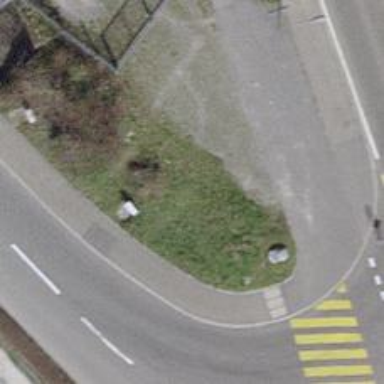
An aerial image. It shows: Marked crossing with pedestrian island. The crossing has visible markings.